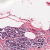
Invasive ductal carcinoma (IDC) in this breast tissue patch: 0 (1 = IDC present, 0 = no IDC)